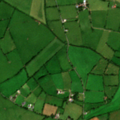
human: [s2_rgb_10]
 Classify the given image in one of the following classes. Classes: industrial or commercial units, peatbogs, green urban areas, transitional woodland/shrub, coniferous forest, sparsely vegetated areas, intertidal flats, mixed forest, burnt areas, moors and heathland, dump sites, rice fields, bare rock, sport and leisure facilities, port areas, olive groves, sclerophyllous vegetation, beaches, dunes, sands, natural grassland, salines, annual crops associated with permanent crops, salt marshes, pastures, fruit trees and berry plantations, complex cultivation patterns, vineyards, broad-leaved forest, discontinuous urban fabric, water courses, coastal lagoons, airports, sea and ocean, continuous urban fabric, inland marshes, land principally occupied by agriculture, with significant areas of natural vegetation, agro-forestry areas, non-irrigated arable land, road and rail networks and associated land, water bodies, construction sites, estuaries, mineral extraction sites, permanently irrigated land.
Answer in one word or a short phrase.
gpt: non-irrigated arable land, pastures